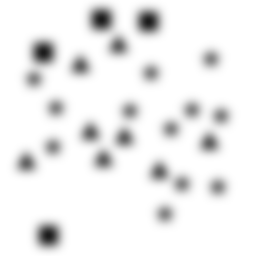
Squares: 4
Triangles: 8
Stars: 12
Total shapes: 24